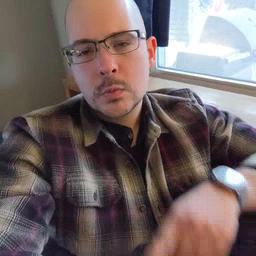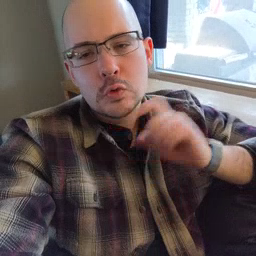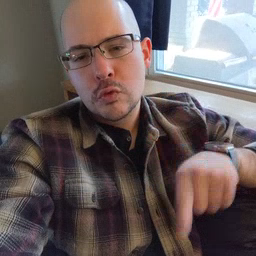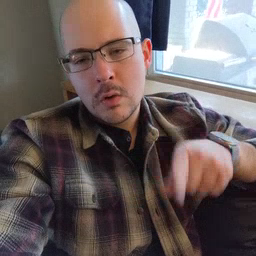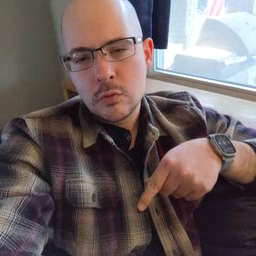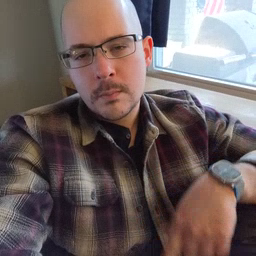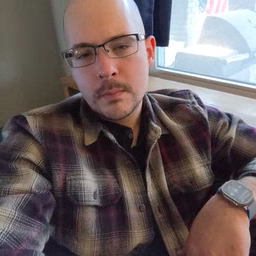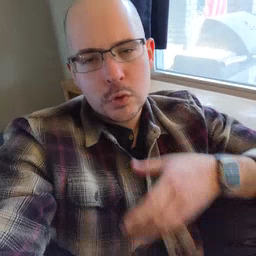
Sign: dryer